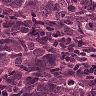
Metastatic tissue present: yes